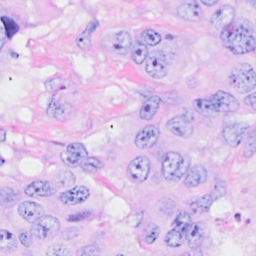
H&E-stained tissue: Breast